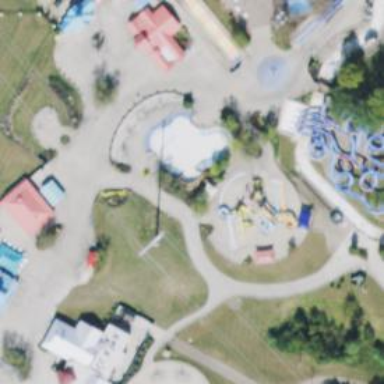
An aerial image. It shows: Bridge leading to water slide attraction.